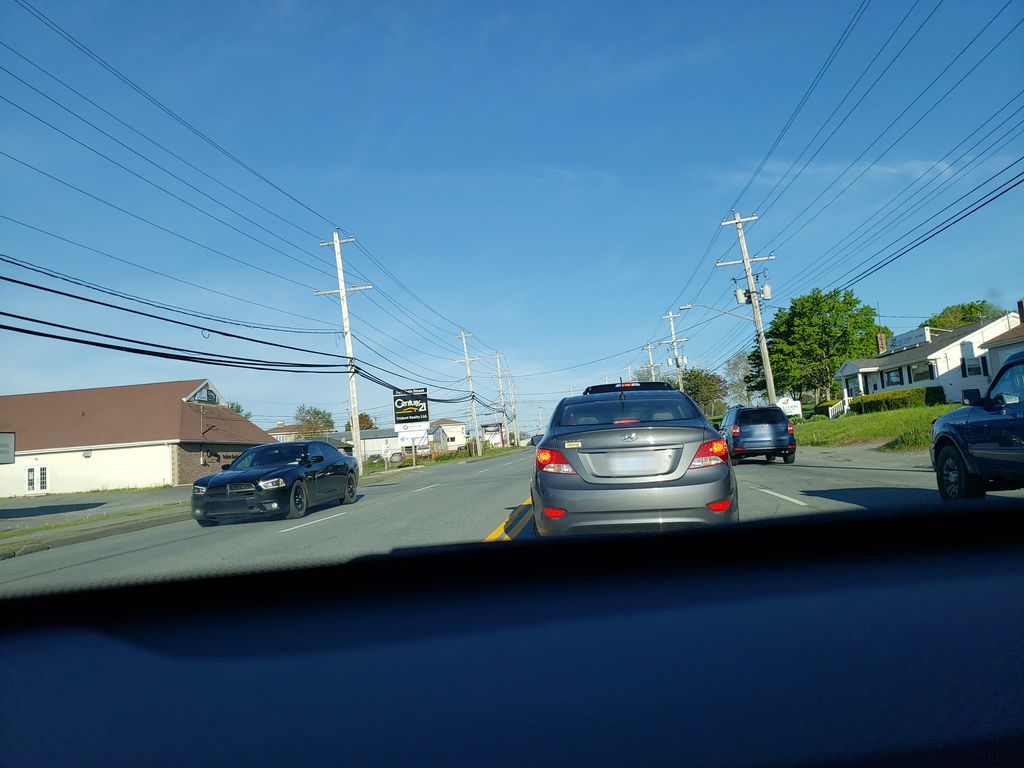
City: halifax